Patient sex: M
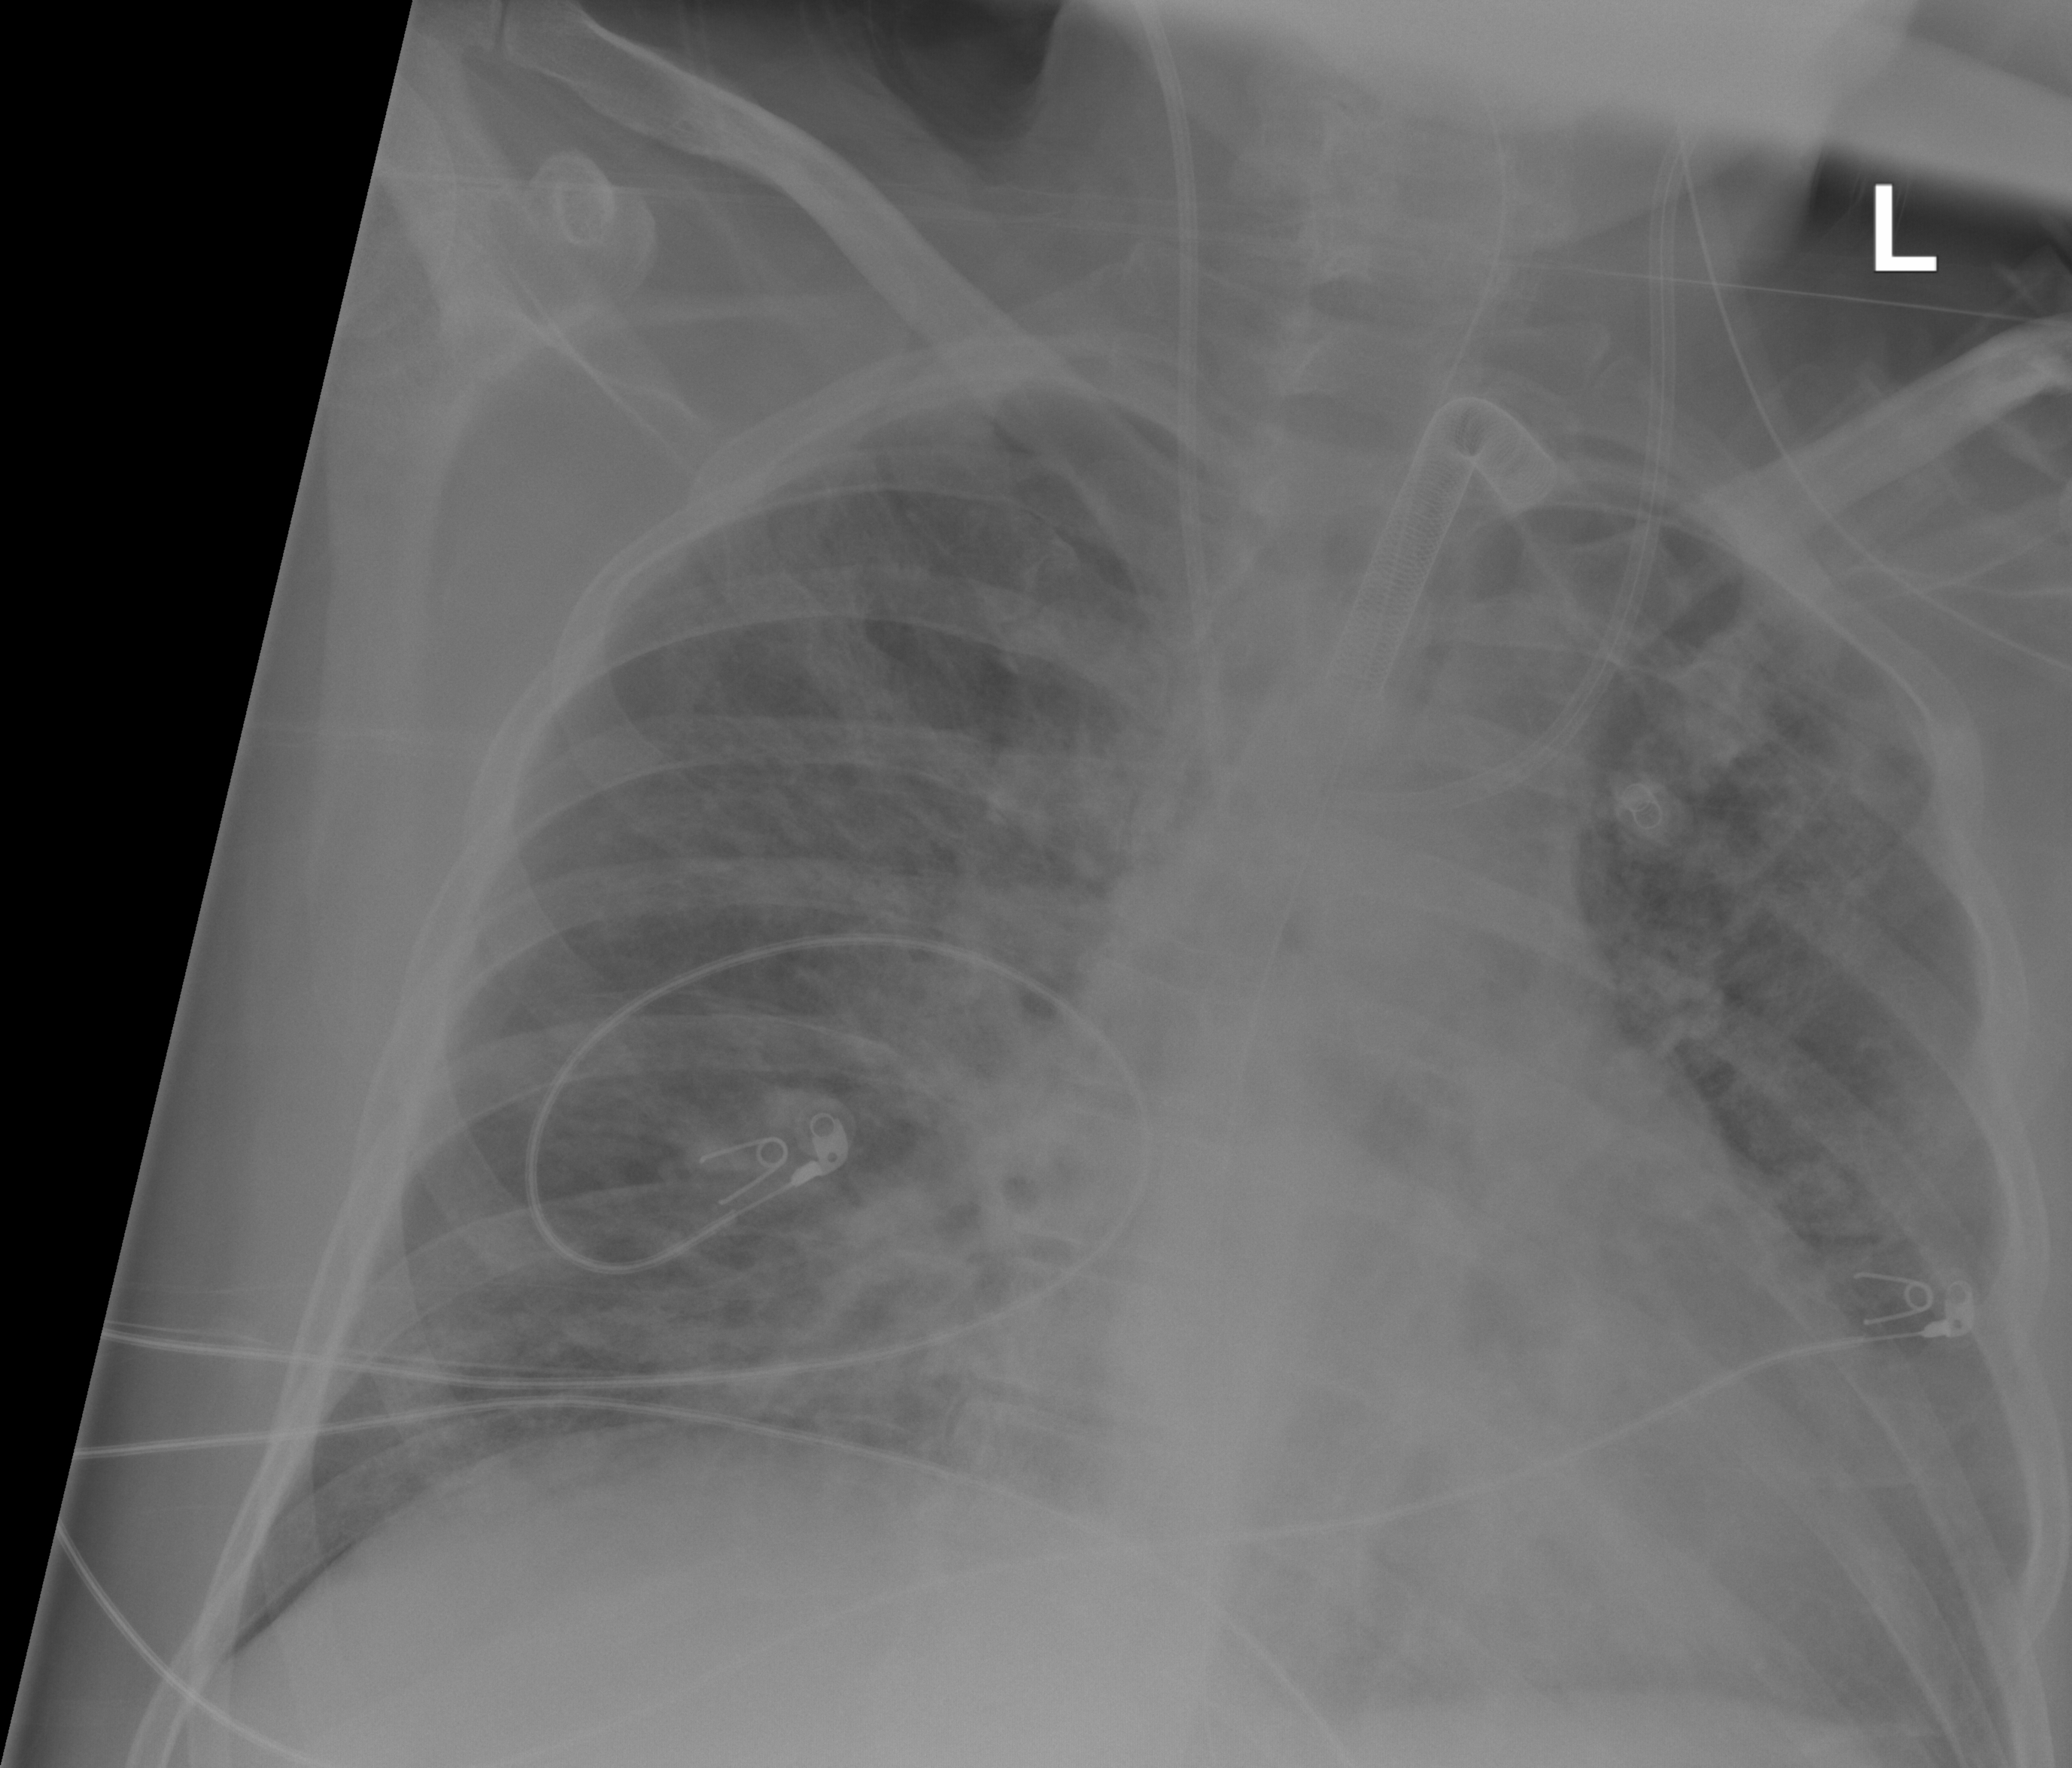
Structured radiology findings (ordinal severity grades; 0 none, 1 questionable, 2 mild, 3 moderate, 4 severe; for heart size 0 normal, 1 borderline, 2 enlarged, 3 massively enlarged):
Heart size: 2
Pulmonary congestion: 2
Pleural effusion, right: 0
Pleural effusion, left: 0
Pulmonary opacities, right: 3
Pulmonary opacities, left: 3
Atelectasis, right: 3
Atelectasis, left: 3